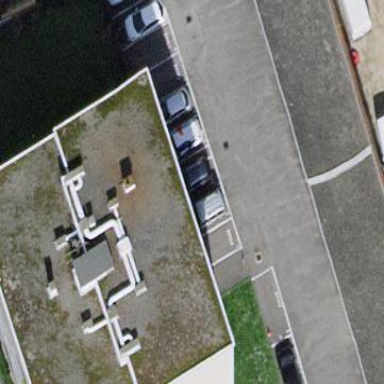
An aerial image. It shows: Part of building is shown in the image.